Question: I quite don't understand how the 'interface' thing works in OCaml.
Let's see an example:

---
## About the 'a
So I mean I understand that when describing the functions, ''a' means 'arbitrary type'. Then what's its meaning here? Does it mean 'arbitrary set'?
Also, 'set'
---
## abstract
When explaining this example, <URL> says:
> we need to define a polymorphic type of sets 'a set . That
is, in the interface we will declare a type 'a set without giving a
definition, preventing other parts of the program from knowing, or
depending on, the particular representation of sets we have chosen.
From the above statements, I guess it means 'in interface definition, we should hide the implementation details'. But
---
## type 'a set = 'a list
In the implementation file, it says 'type 'a set = 'a list'.
Does it mean 'this set only takes a list'? If it does mean this, , since user of this 'set' should know it takes only list, right?
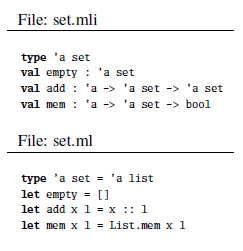
Answer: > So what the meaning of 'a here?
This is like parametric polymorphism for functions (in Java it is known as generics) but for types. In this code sets which store ints will have type 'int set', strings --- 'string set' etc. 'a is in front because it is common OCaml syntax. In revised syntax type variables are written after typenames: like 'list int' or 'set list int'. For more information about different kinds of polymorphism I can recommend you a book 'Types at programming languages', part V: Polymorphism. If you understand parametric polymorphism for functions I think it will not be difficult to enhance your knowledge for types.
> what details has been hidden?
In your ML file, the type ''a set' is defined as a list of elements. To search some element in a list, one must iterate through the list and call '(=)' for every element (this is the way the function 'List.mem' works). AFAIR in OCaml the stdlib sets are implemented as balanced trees and values which are stored in sets should have function 'compare: t -> t -> int' where 't' is the type of elements stored in the set.
However sets can be defined differently and if you look only at abstract types in .mli, then you can only guess how it is implemented in .ml file.
Indeed, in this definition, the type ''a list' has been used to implement the type ''a set', but from the interface file, this information is not visible - the hidden part is the fact that the 'set' type is really a 'list'. The way the module has been implemented, and the choice of which information has been made available to the external world, make it possible for a program to use the 'set' type without knowing how it's made.
It's an important feature of software design, since it let the developer change the implementation of that module without having to change the code that uses it. Making the type abstract enforces that separation: you will get a type error if you try to use a 'list' as a 'set' outside the module.
> type 'a set = 'a list
AFAIR, this line introduces a 'type synonym' (or alias) saying: here and below the type 'set' is the same as 'list' and you can use 'set' with functions which expect 'list' and vice versa.
When you see ''a set' you should understand that it is just a set of something, when you put a 'string' to set then it will be a 'string set'. If you see ''a set' you can't say what is stored or will be stored in this set, but if you see 'string set', you can. Type synonyms are also mentioned in the book above.
P.S.
> So you mean type 'a set = 'a list indicates that the set is expecting list as parameters?
No, it doesn't. You just add new type alias in this line. It doesn't shrink a number of types which can be substituted to 'a type variable. If you write
'''
# type 'a set = 'a list;;
type 'a set = 'a list
# let create x : _ set = [x];;
val create : 'a -> 'a set = <fun>
'''
and then
'''
List.map ((+)1) (create 2);;
'''
the compiler will infer the type of 'create 2' as an 'int set' (since an 'int' value is used for the parameter of type ''a' of 'create', and the return type of that function is ''a set'), then it will look at its table of type aliases (synonyms) and when it will understand that type 'set' is the same as type 'list' it will continue the type inference's process.
You should understand that you should write the right number of type variables when creating a new synonym, i.e. 'type 'a new_t = ('a*'b) list' doesn't make any sense both for me and the compiler. There should be at least as many type variables in the left as in the right: 'type ('a, 'b) new_t = ('a * 'b) list', for example, works.